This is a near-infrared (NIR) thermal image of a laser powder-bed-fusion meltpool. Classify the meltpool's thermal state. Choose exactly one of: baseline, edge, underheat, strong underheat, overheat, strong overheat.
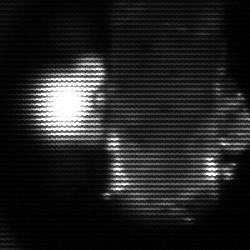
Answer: strong underheat